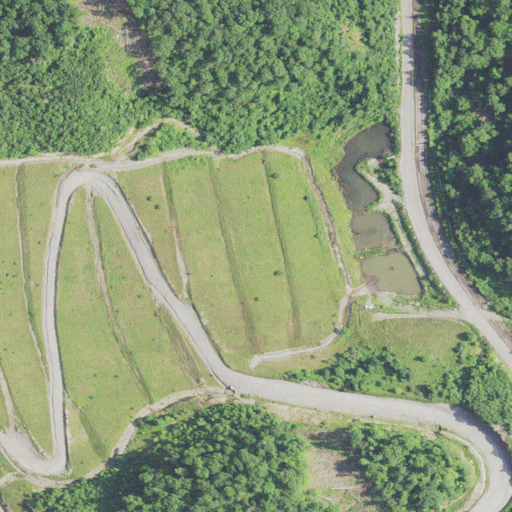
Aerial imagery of valley in West Virginia named Cherry Tree Hollow containing deciduous forest, grassland, shrub, pasture, barren land, medium intensity development, low intensity development, and open development